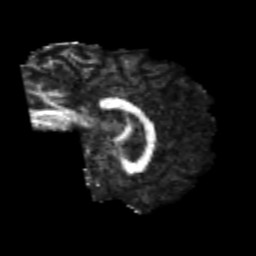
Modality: FA
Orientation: sagittal
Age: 24
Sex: male
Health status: healthy
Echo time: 0.074 s